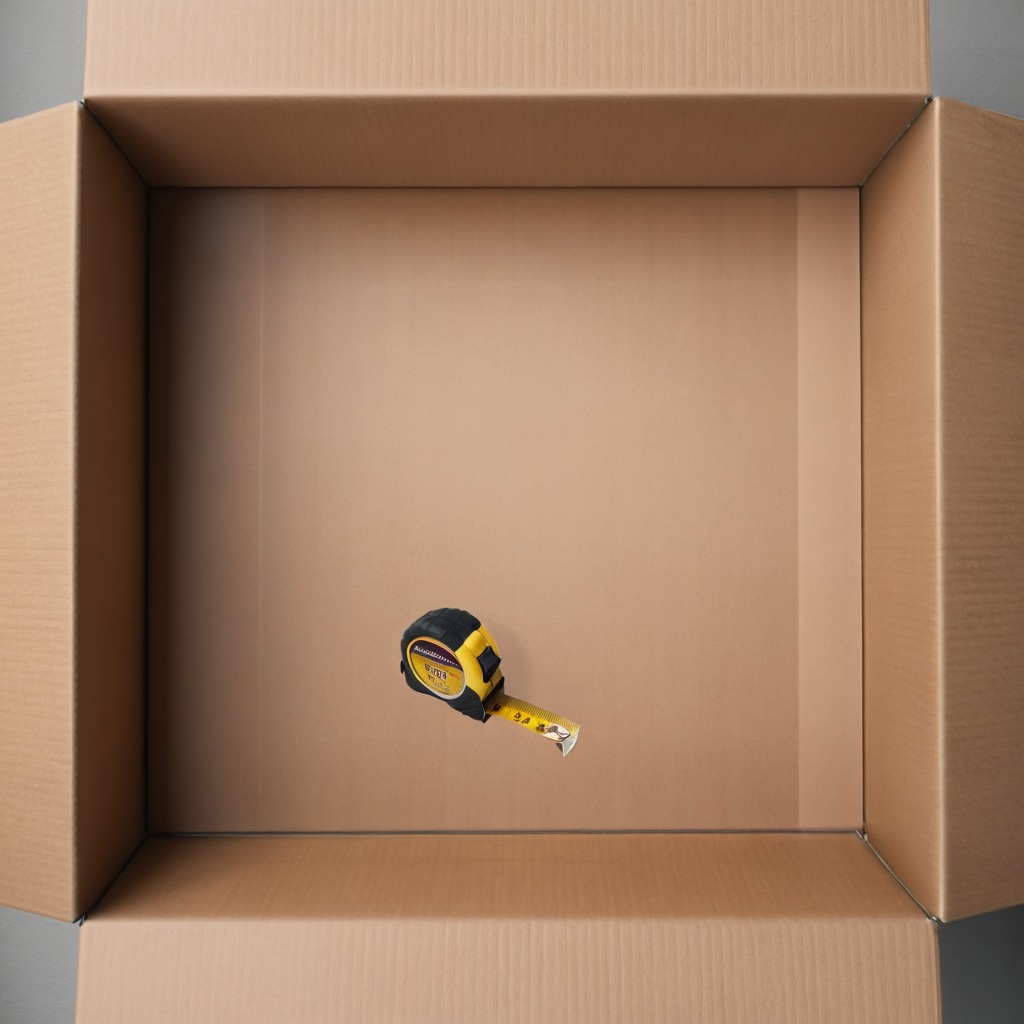
A measuring tape is lying on a clean dry cardboard box surface in an outdoor workshop during daytime bright natural light soft shadows slightly creased but